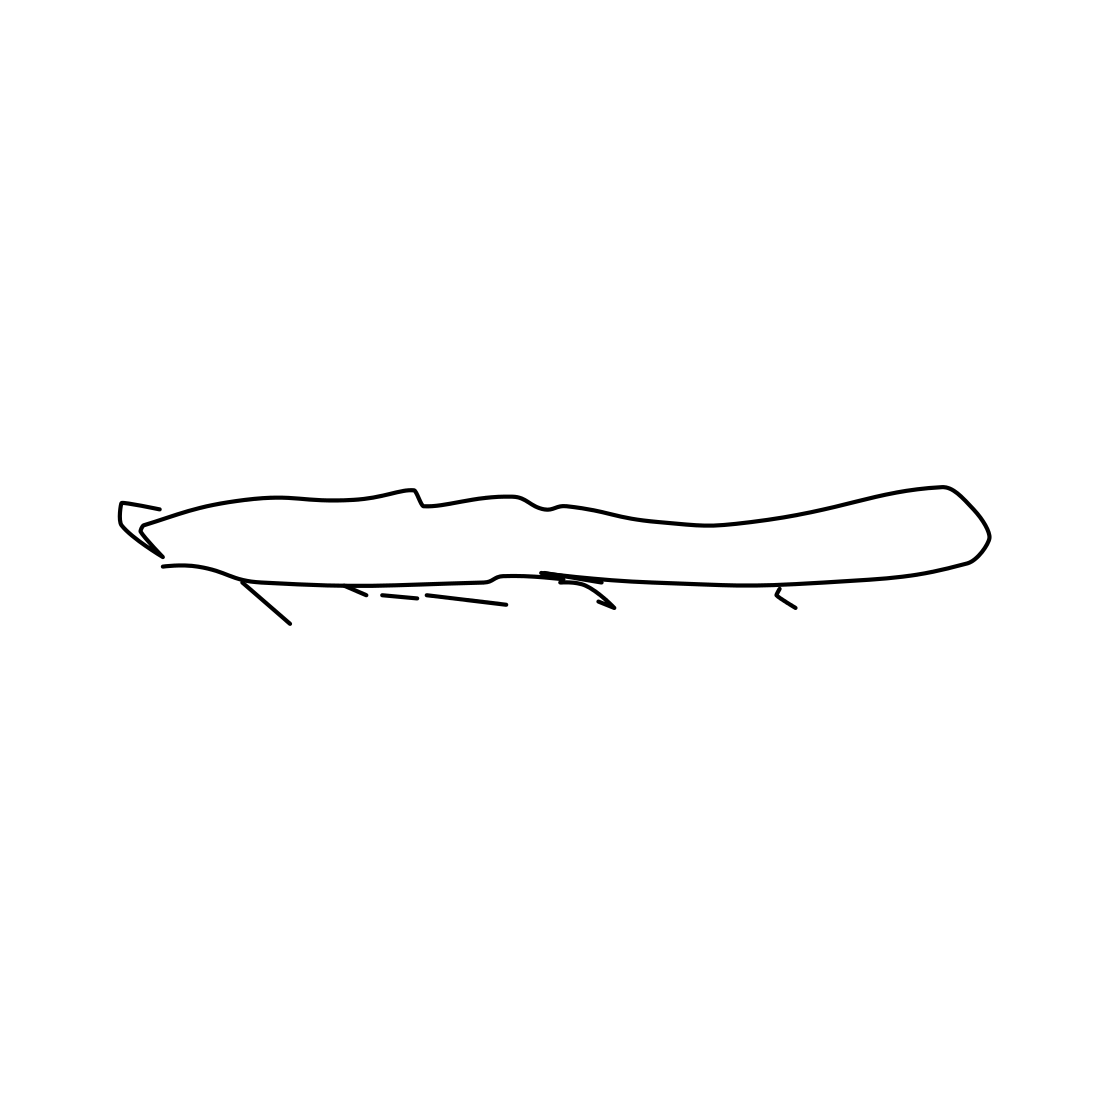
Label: ant